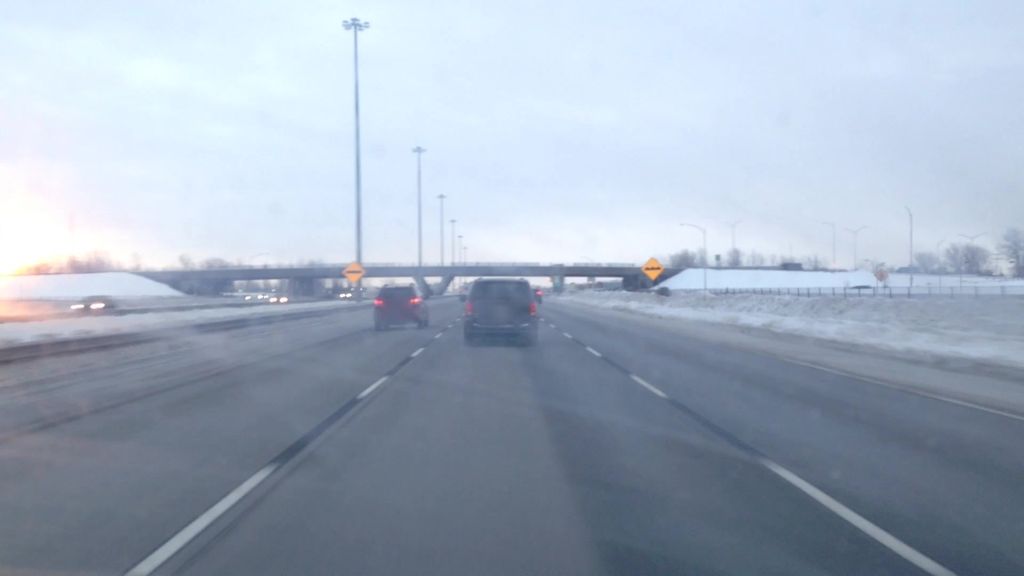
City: montreal